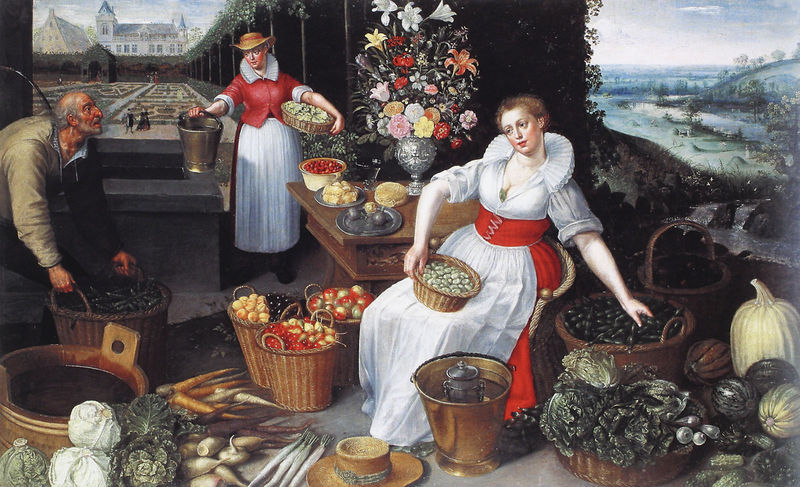
Titel: Sommer
Künstler: Georg Flegel
Institution: Bratislava, Slovenská nárdná galéria
Schlagwörter: gemälde, himmel, mann, weiß, fluss, frauen, landschaft, menschen, blume, blumen, fenster, frau, hell, hut, kleid, gebäude, haus, obst, park, parkanlage, rot, schloss, faru, hügel, sonne, händler, bauern, frucht, früchte, garten, gemüse, kohl, kürbis, trauben, vase, apfel, schürze, äpfel, arbeiten, ernte, körbe, herbst, markt, essen, korb, tee, bauer, melone, burg, festung, salat, leuchtend, kochen, weintraube, eimer, helfen, oliven, gartenanlage, rüben, krob, rollenportrait, mohrrübe, rübe, gemüsemarkt, rübeg